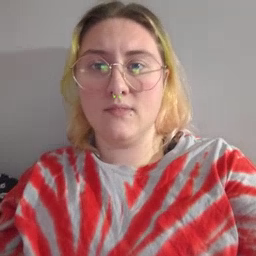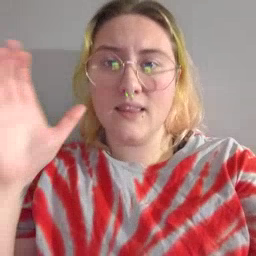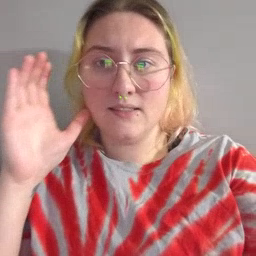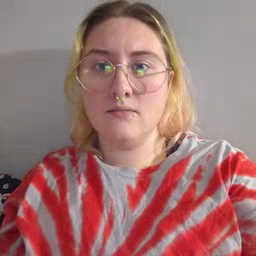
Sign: listen